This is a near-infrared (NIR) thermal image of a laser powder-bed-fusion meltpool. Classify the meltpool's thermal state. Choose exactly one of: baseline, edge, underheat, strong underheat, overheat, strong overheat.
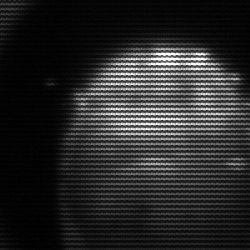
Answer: edge